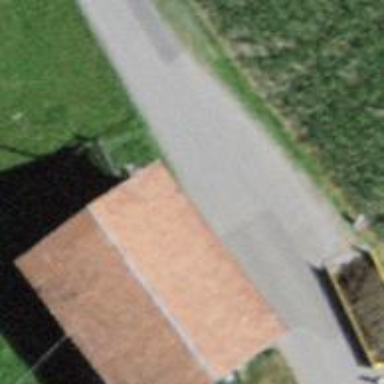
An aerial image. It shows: Rural barn.